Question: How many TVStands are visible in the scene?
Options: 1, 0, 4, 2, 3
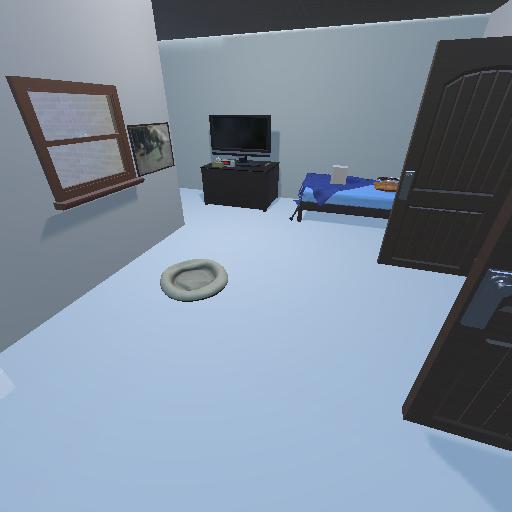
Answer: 1